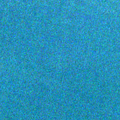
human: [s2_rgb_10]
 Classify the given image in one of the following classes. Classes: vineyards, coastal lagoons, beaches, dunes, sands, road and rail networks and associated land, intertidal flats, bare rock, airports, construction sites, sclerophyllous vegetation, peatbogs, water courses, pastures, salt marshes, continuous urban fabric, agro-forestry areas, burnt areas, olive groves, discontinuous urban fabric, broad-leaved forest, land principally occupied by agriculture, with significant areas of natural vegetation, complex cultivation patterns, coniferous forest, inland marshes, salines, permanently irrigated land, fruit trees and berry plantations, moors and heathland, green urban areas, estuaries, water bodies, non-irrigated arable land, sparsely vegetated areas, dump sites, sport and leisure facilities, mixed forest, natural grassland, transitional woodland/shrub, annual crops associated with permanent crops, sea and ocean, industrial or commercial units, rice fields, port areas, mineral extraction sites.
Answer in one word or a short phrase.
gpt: sea and ocean